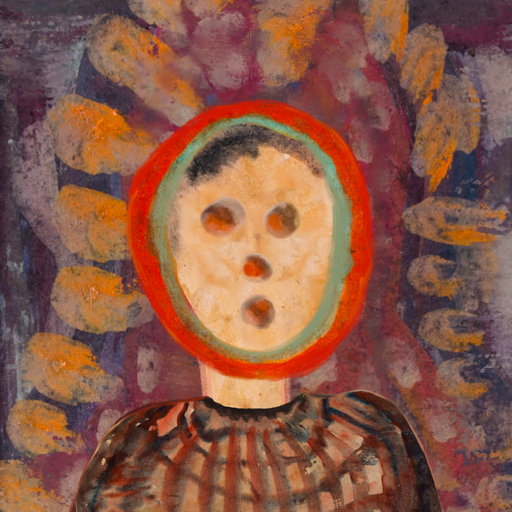
Background: Doll, Head And Neck Front: Childish, Face Front: Rupkatha, Bust: Orphan, Hair Front: Sisters, Head Accessory: Blank, Second Necklace: Blank, Necklace: Blank, Baby: Blank